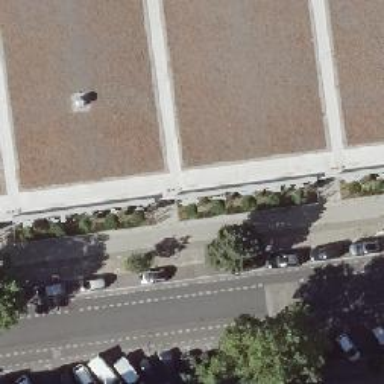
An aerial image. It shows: Avenue lined with broadleaved deciduous trees.